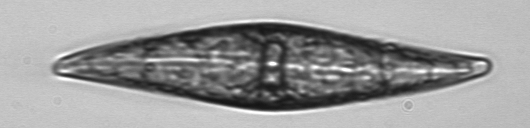
Label: Pleurosigma